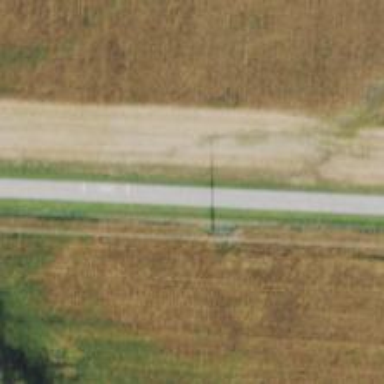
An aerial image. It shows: Power pole.